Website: walmart
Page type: orders-overview
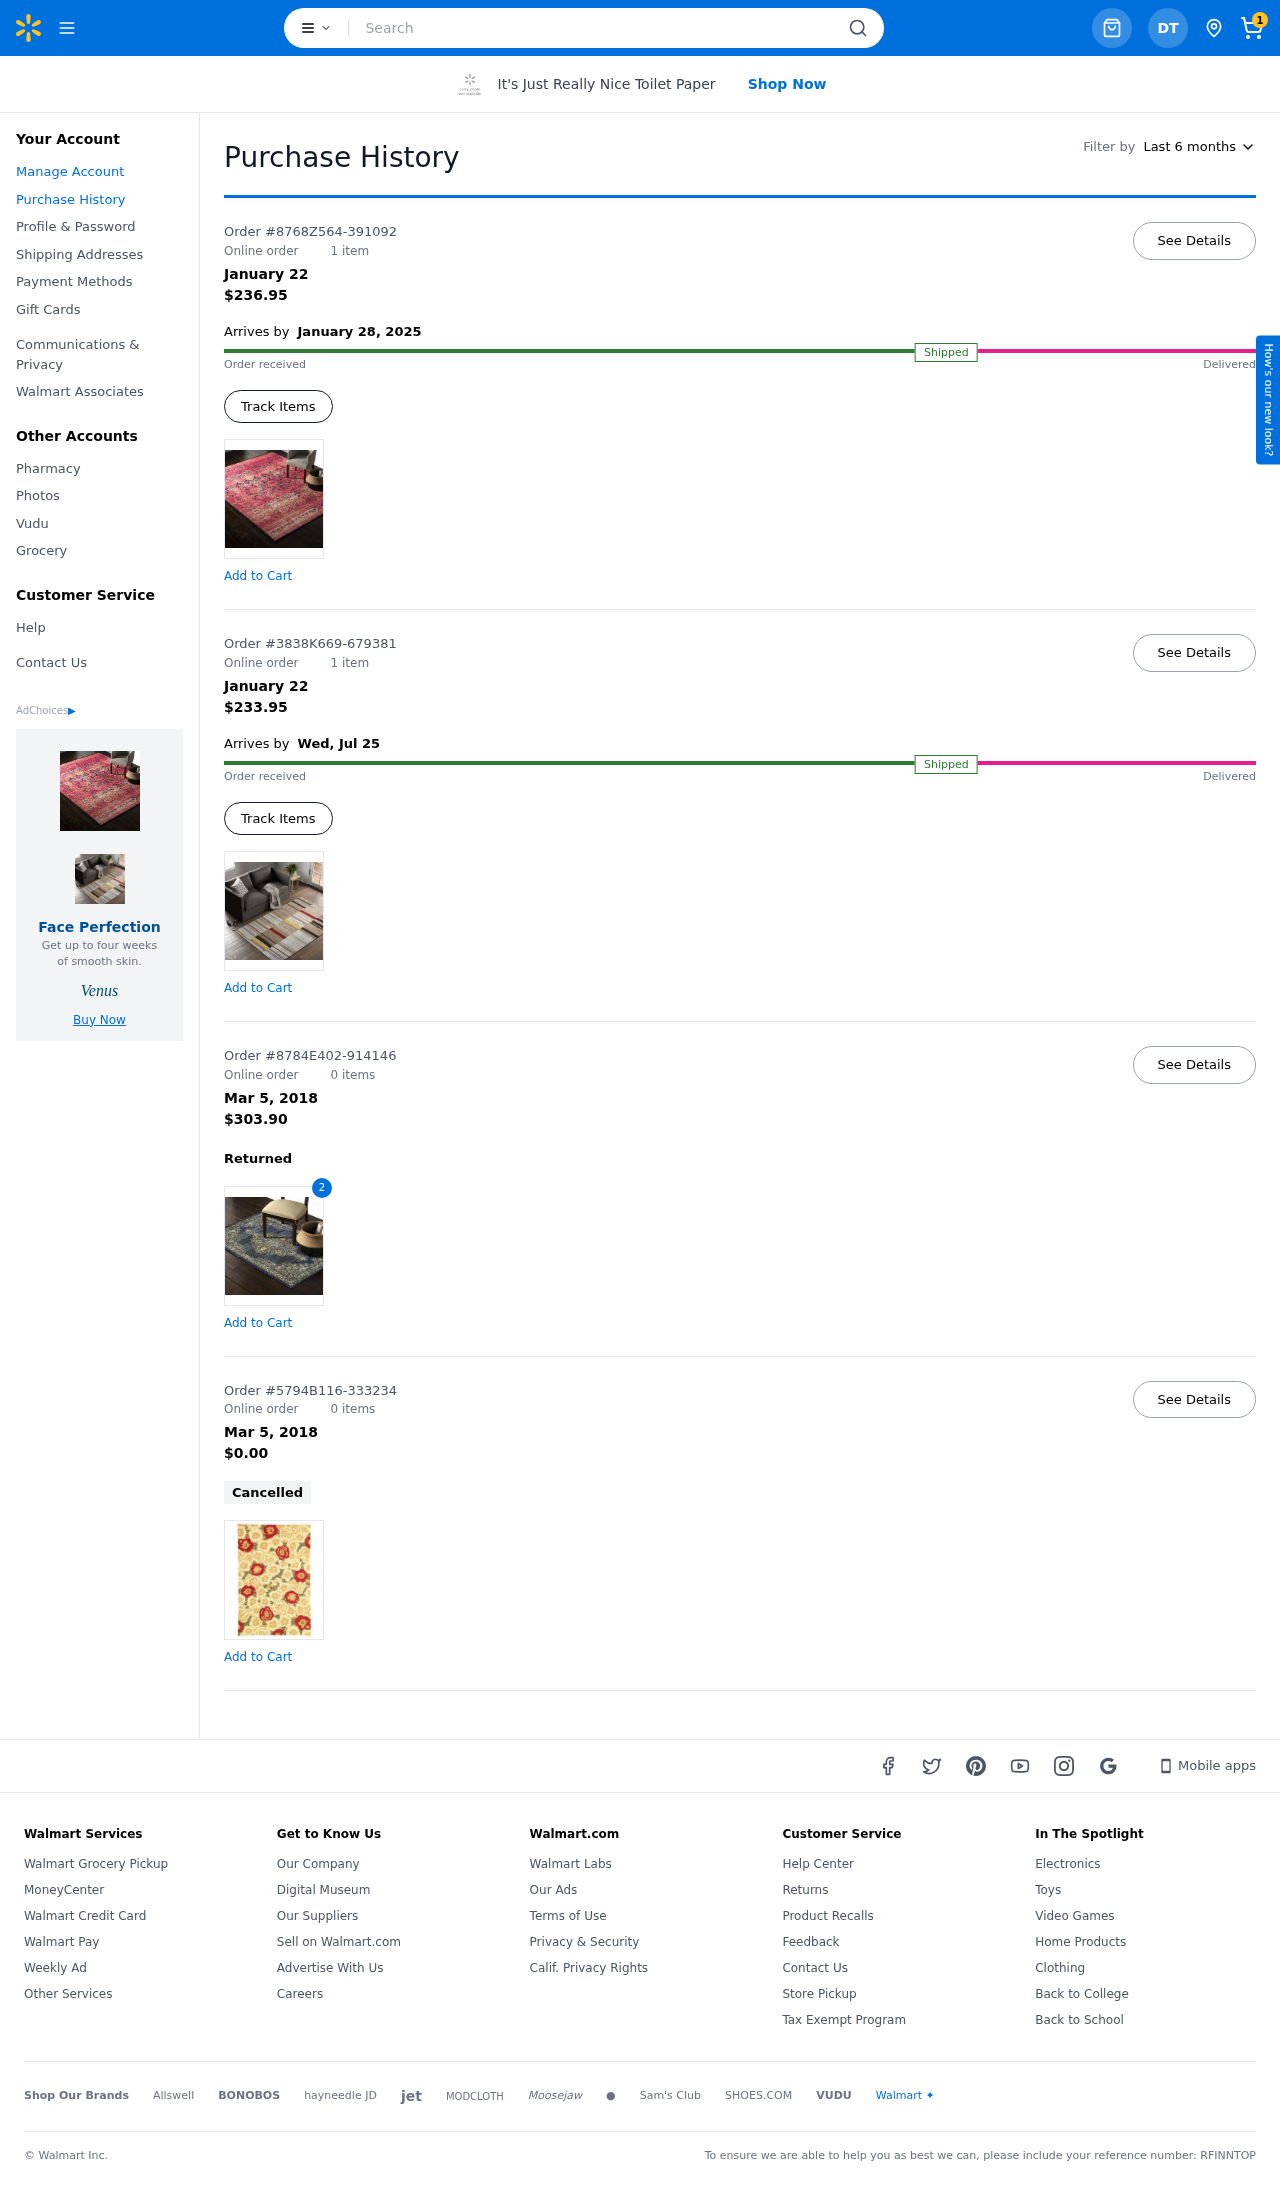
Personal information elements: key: PII_INITIALS
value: DT
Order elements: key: ORDER_NUM_ITEMS
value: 1
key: ORDER1_ID
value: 8768Z564-391092
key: ORDER1_NUM_ITEMS
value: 1 item
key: ORDER1_DATE
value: January 22
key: ORDER1_TOTAL
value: $236.95
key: ORDER1_DELIVERY_DATE
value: January 28, 2025
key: ORDER2_ID
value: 3838K669-679381
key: ORDER2_NUM_ITEMS
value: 1 item
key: ORDER2_DATE
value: January 22
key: ORDER2_TOTAL
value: $233.95
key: ORDER2_DELIVERY_DATE
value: Wed, Jul 25
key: ORDER3_ID
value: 8784E402-914146
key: ORDER3_NUM_ITEMS
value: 0 items
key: ORDER3_DATE
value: Mar 5, 2018
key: ORDER3_TOTAL
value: $303.90
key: ORDER3_ITEM_QTY
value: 2
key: ORDER4_ID
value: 5794B116-333234
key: ORDER4_NUM_ITEMS
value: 0 items
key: ORDER4_DATE
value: Mar 5, 2018
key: ORDER4_TOTAL
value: $0.00
Search elements: key: HEADER_SEARCH
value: Search